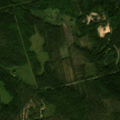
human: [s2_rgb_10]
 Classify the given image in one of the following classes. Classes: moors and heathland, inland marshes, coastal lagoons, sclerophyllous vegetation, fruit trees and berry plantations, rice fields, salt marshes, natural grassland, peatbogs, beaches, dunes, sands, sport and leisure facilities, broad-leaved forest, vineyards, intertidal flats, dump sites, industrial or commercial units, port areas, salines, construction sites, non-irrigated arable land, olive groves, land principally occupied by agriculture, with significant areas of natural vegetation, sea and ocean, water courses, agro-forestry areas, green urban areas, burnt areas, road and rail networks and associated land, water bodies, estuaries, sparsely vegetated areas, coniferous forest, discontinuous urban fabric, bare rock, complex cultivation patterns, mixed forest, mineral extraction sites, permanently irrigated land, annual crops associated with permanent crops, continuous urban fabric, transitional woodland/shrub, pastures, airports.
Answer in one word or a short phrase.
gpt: coniferous forest, mixed forest